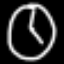
Label: clock